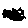
Label: circle